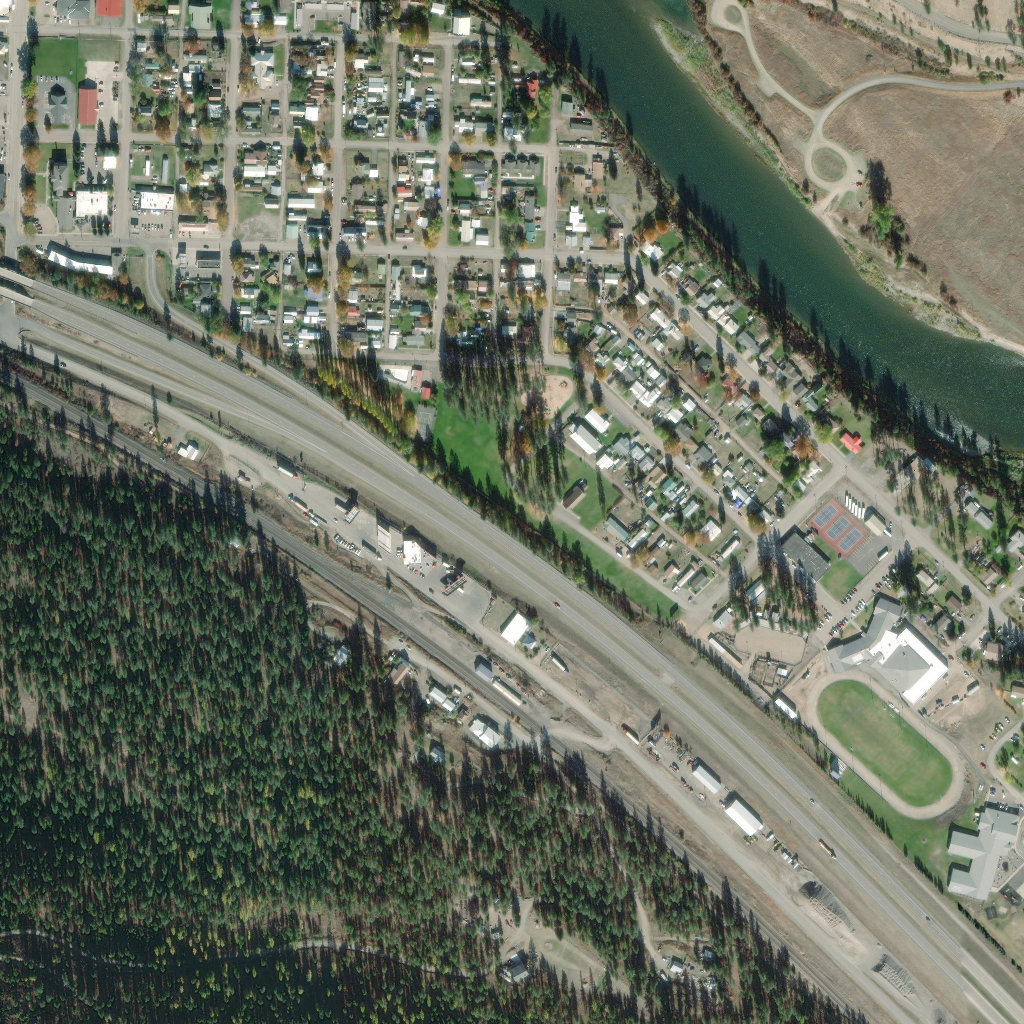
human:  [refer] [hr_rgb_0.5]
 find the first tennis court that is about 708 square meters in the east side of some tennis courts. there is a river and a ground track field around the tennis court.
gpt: <box>[[80, 51, 84, 54, 0]]</box>

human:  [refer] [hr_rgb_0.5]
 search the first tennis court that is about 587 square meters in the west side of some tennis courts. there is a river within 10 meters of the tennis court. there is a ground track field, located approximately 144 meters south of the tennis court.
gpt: <box>[[78, 48, 82, 52, 0]]</box>